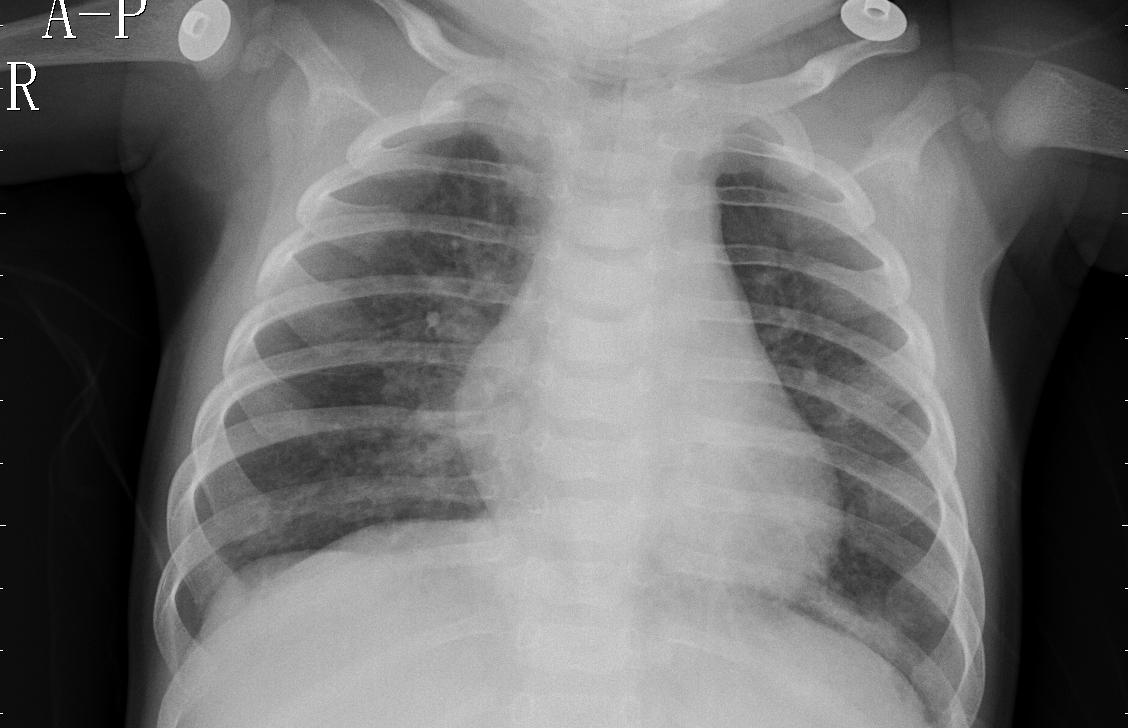
Diagnosis: PNEUMONIA